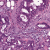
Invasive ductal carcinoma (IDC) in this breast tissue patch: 0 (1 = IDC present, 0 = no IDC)